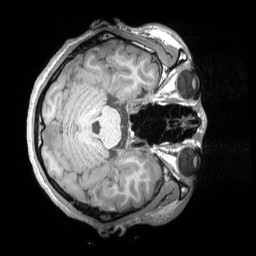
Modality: T1w
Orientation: axial
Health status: healthy